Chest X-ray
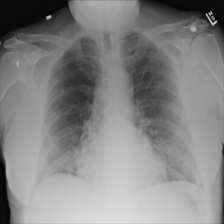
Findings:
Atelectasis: negative
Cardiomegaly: negative
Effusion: negative
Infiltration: negative
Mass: negative
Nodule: negative
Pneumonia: negative
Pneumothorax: negative
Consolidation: negative
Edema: negative
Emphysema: negative
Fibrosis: negative
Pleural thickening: negative
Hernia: negative